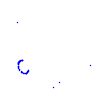
Particle: kaon